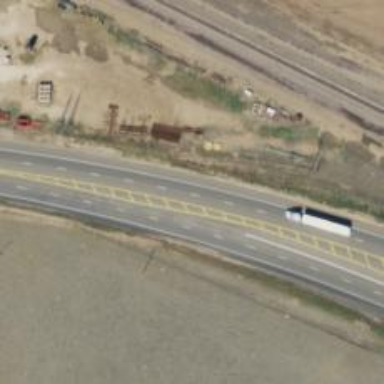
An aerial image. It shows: Trunk highway.